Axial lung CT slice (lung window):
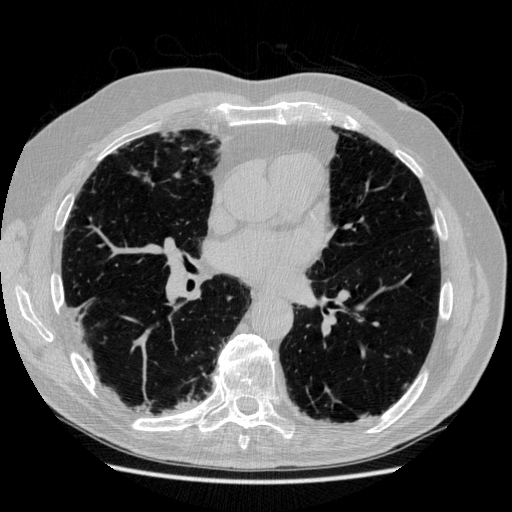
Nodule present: no